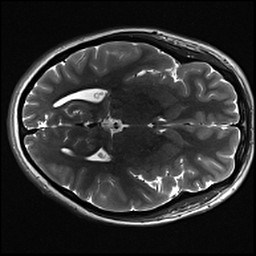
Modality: inplaneT2
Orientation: axial